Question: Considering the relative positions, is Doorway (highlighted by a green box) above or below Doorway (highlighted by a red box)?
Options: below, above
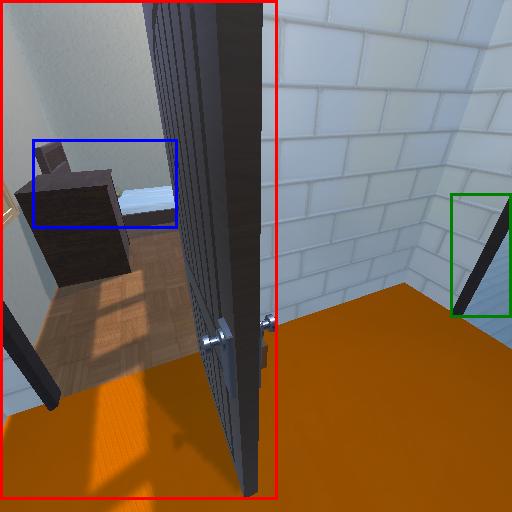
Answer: below